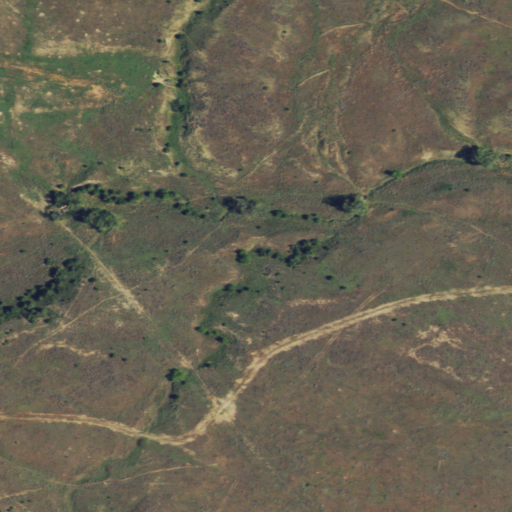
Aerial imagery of valley in Wyoming named Hill Draw containing shrub and grassland